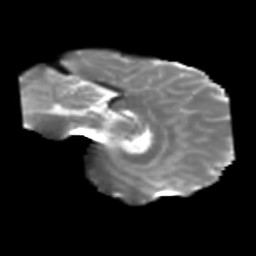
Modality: T2w
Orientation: sagittal
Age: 26
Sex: female
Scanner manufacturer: siemens
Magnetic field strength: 3 T
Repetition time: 1.8 s
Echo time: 0.07 s